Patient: sex F, age 74
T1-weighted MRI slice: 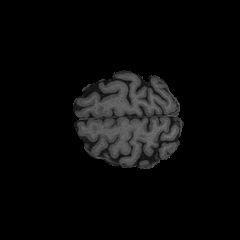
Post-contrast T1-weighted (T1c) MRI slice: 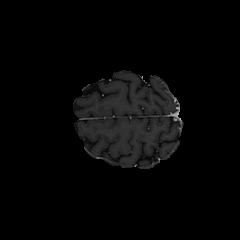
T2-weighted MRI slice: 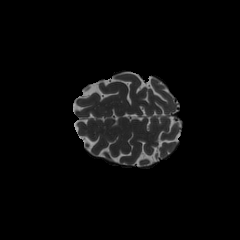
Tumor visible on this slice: no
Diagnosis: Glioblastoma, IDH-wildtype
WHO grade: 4